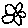
Label: flower